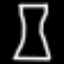
Label: hourglass